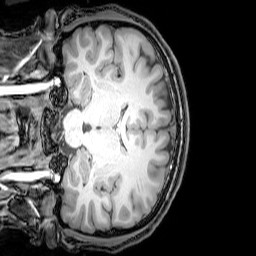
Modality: T1w
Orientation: coronal
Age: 24
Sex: male
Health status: healthy
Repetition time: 0.081 s
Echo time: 0.037 s